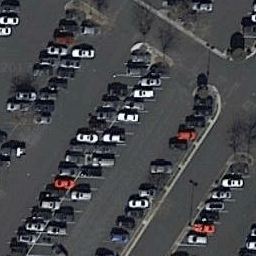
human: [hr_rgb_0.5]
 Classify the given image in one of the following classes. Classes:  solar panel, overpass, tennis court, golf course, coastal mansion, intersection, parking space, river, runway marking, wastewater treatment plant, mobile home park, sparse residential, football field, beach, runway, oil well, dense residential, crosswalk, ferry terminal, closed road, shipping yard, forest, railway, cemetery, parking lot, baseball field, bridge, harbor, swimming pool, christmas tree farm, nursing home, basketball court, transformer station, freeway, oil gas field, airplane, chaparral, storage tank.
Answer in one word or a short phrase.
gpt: parking lot